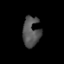
Tissue: lung
Cell type: B cells
Senescence score: 0.2409
Nuclear area (px): 493
Mean DAPI intensity: 83.529